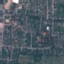
Land use / land cover class: Residential